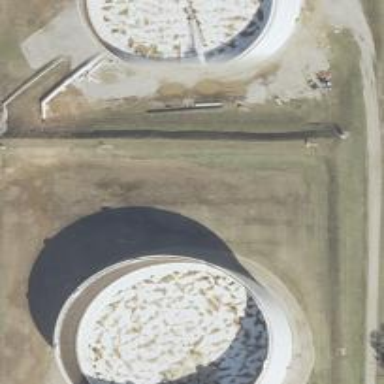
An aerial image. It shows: Storage tank building with surge tank pipeline.